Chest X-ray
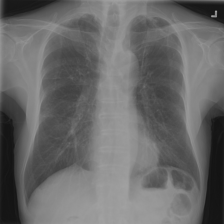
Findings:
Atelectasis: negative
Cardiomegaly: negative
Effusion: negative
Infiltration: positive
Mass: negative
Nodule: negative
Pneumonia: negative
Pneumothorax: negative
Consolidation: negative
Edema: negative
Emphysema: negative
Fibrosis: negative
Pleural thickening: negative
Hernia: negative